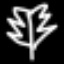
Label: leaf